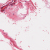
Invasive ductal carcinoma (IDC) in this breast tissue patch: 0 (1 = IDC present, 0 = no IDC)